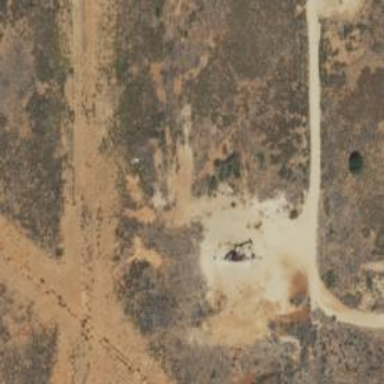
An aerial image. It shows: Petroleum well.